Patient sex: F
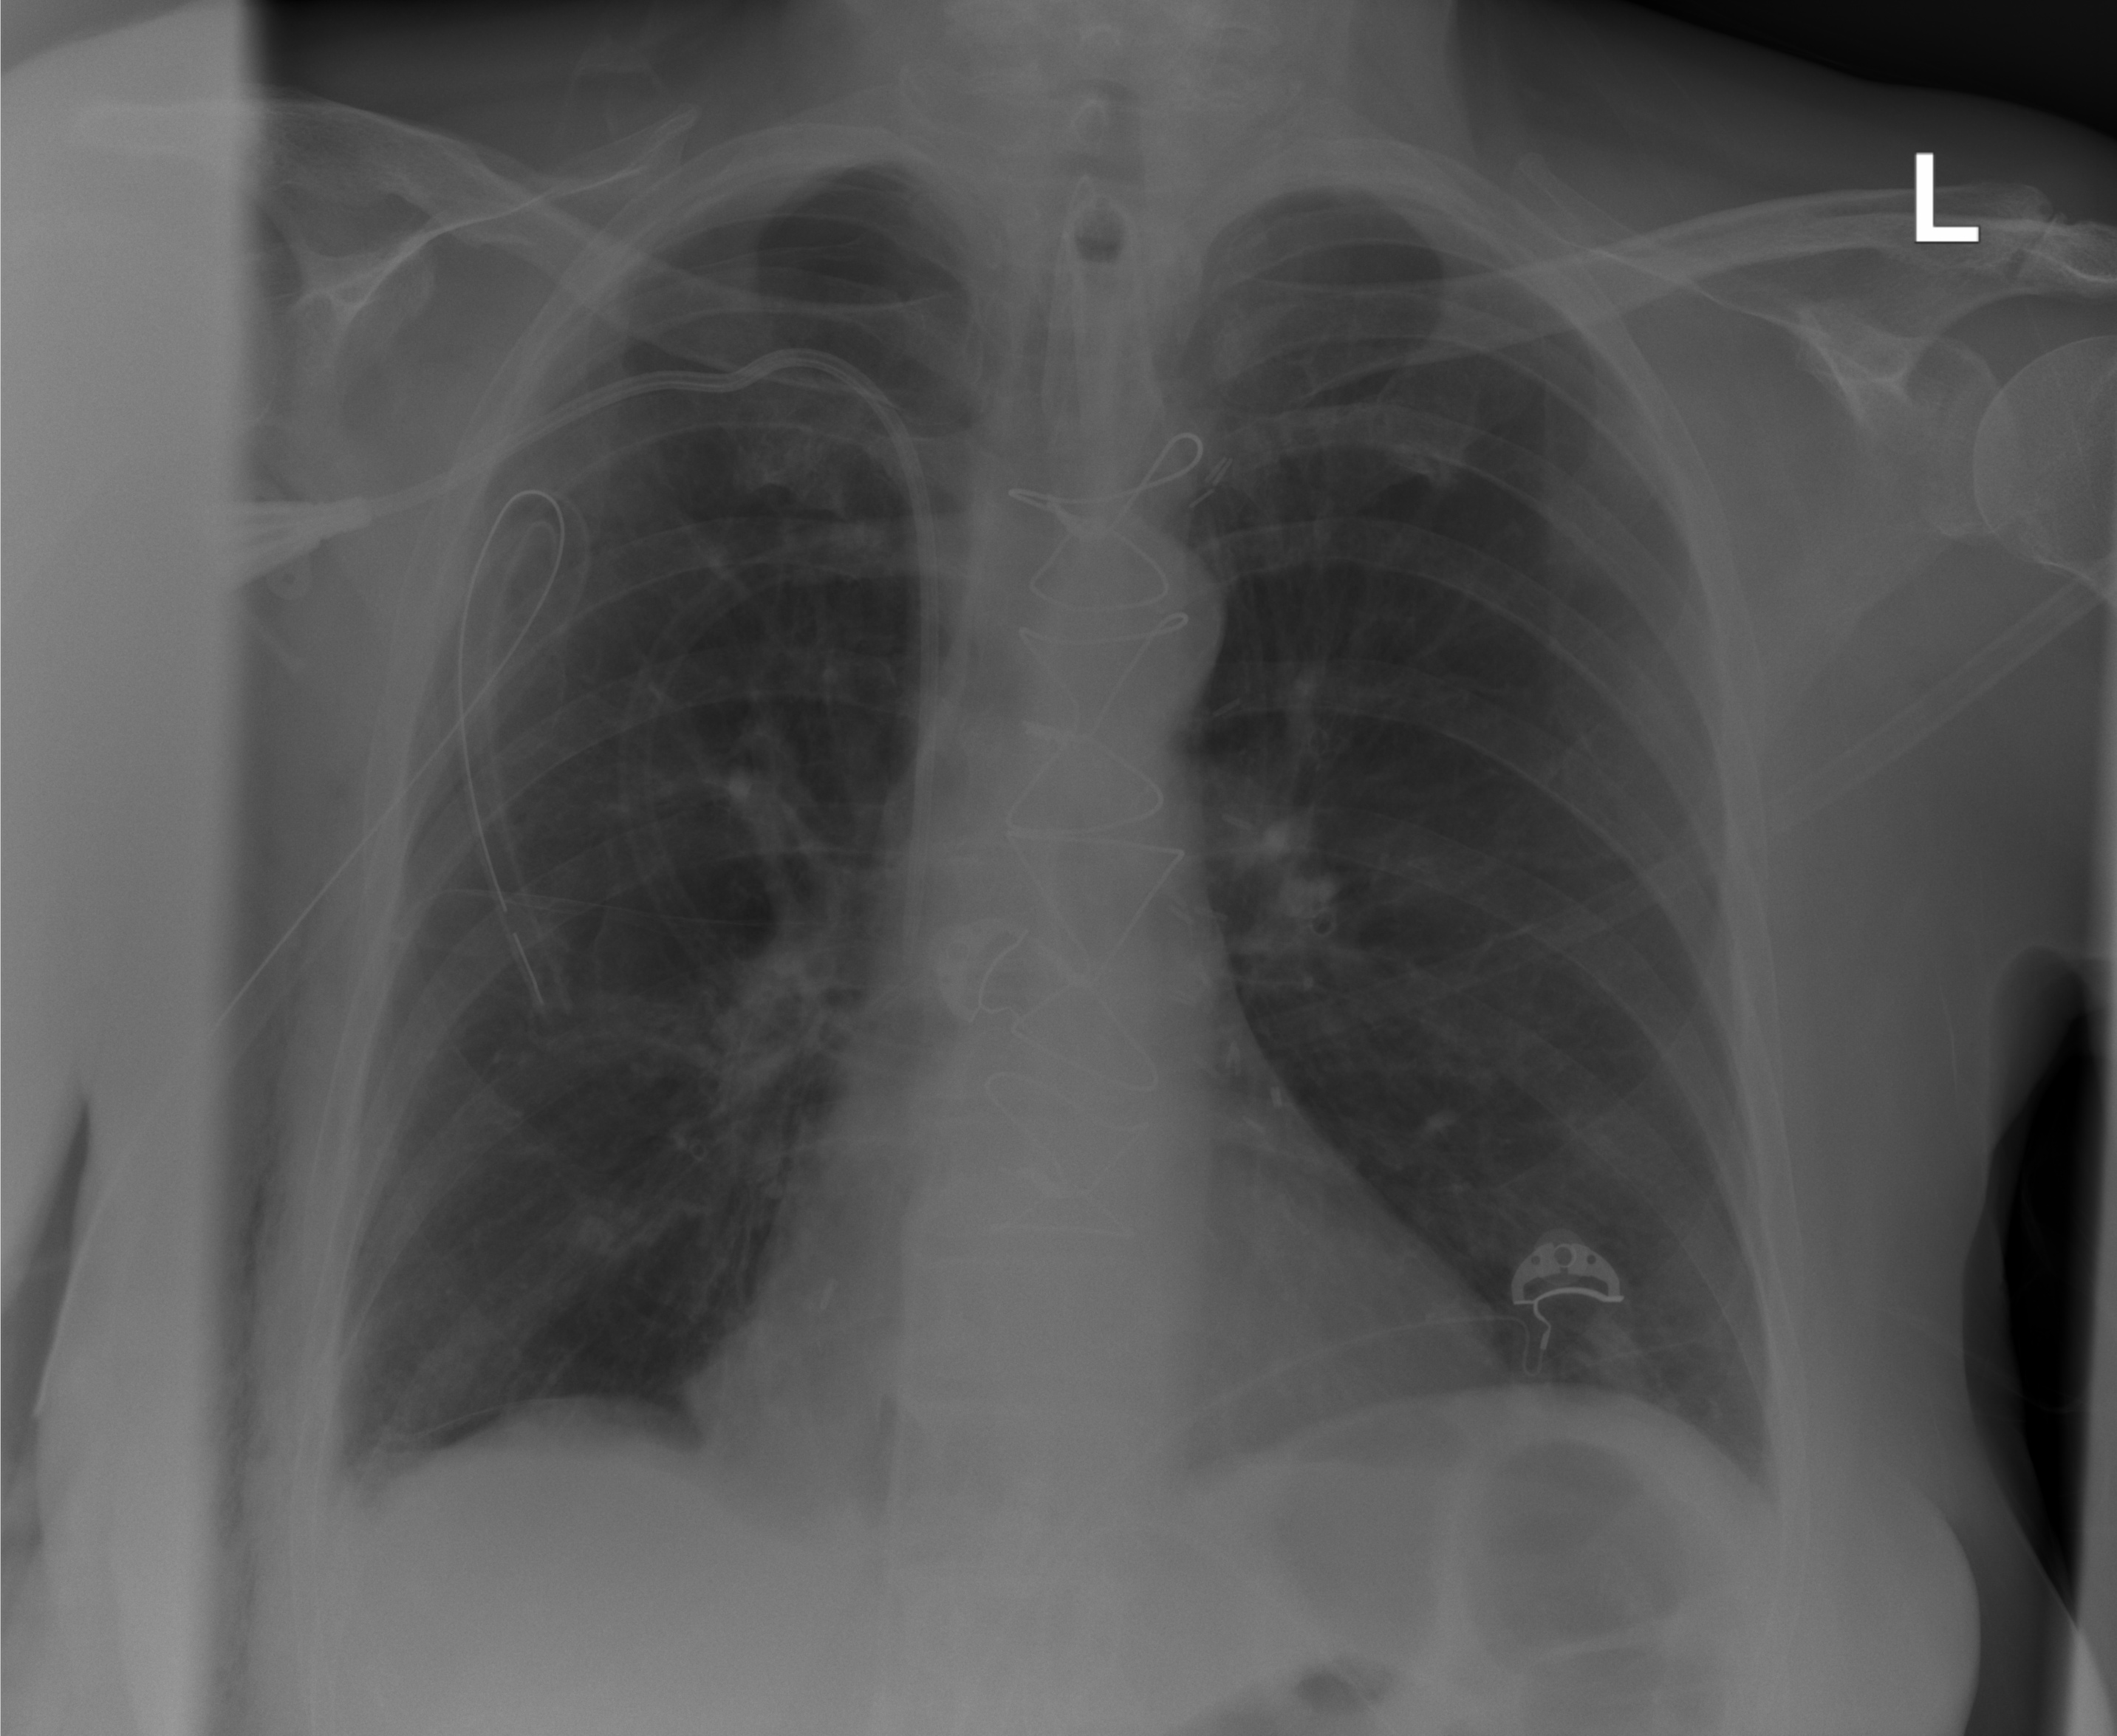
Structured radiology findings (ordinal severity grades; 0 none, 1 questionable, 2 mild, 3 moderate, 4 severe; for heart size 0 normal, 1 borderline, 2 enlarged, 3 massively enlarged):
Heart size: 0
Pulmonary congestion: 0
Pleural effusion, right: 1
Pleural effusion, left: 0
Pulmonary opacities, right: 0
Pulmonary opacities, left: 0
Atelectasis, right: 0
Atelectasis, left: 0